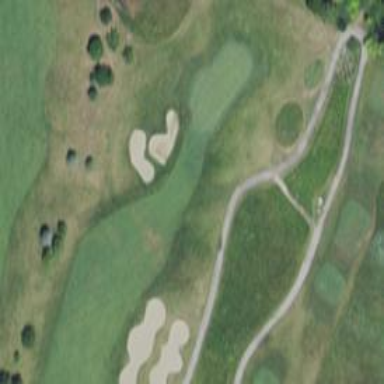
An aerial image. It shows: Rough golf area with grass surface.